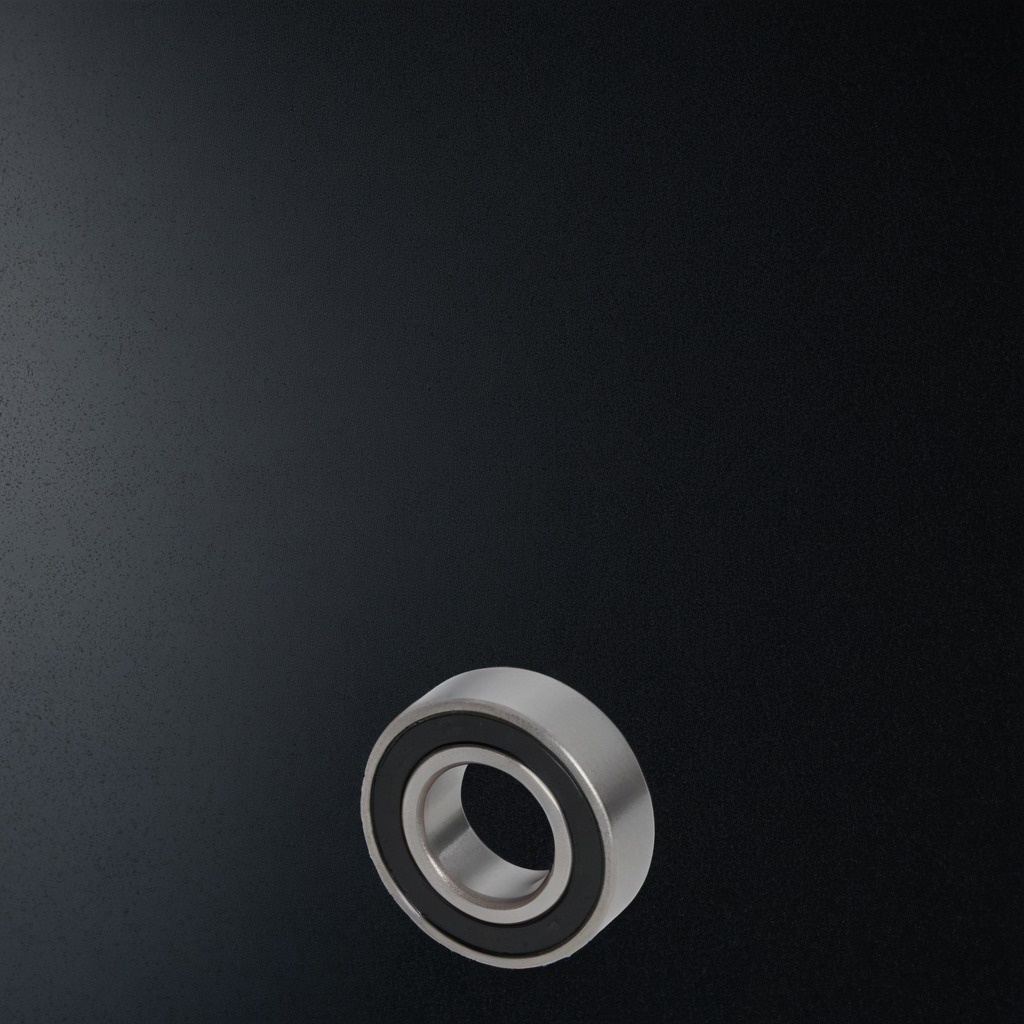
A metal ball bearing is lying on a clean granite tabletop covered with a black rubber mat inside a workshop at night dim ambient light soft shadows worn but beneath the mat